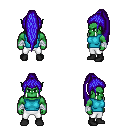
a pixel art fantasy rpg character, male body template, orc, green skin, teal sleeveless shirt, white pants, blue extra-long topknot hairstyle, white cloth bandages, black shoes, four views (front, back, left, right), 2x2 character sprite sheet, small pixel art, hard edges, no anti-aliasing